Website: ulta-beauty
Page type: delivery-shipping
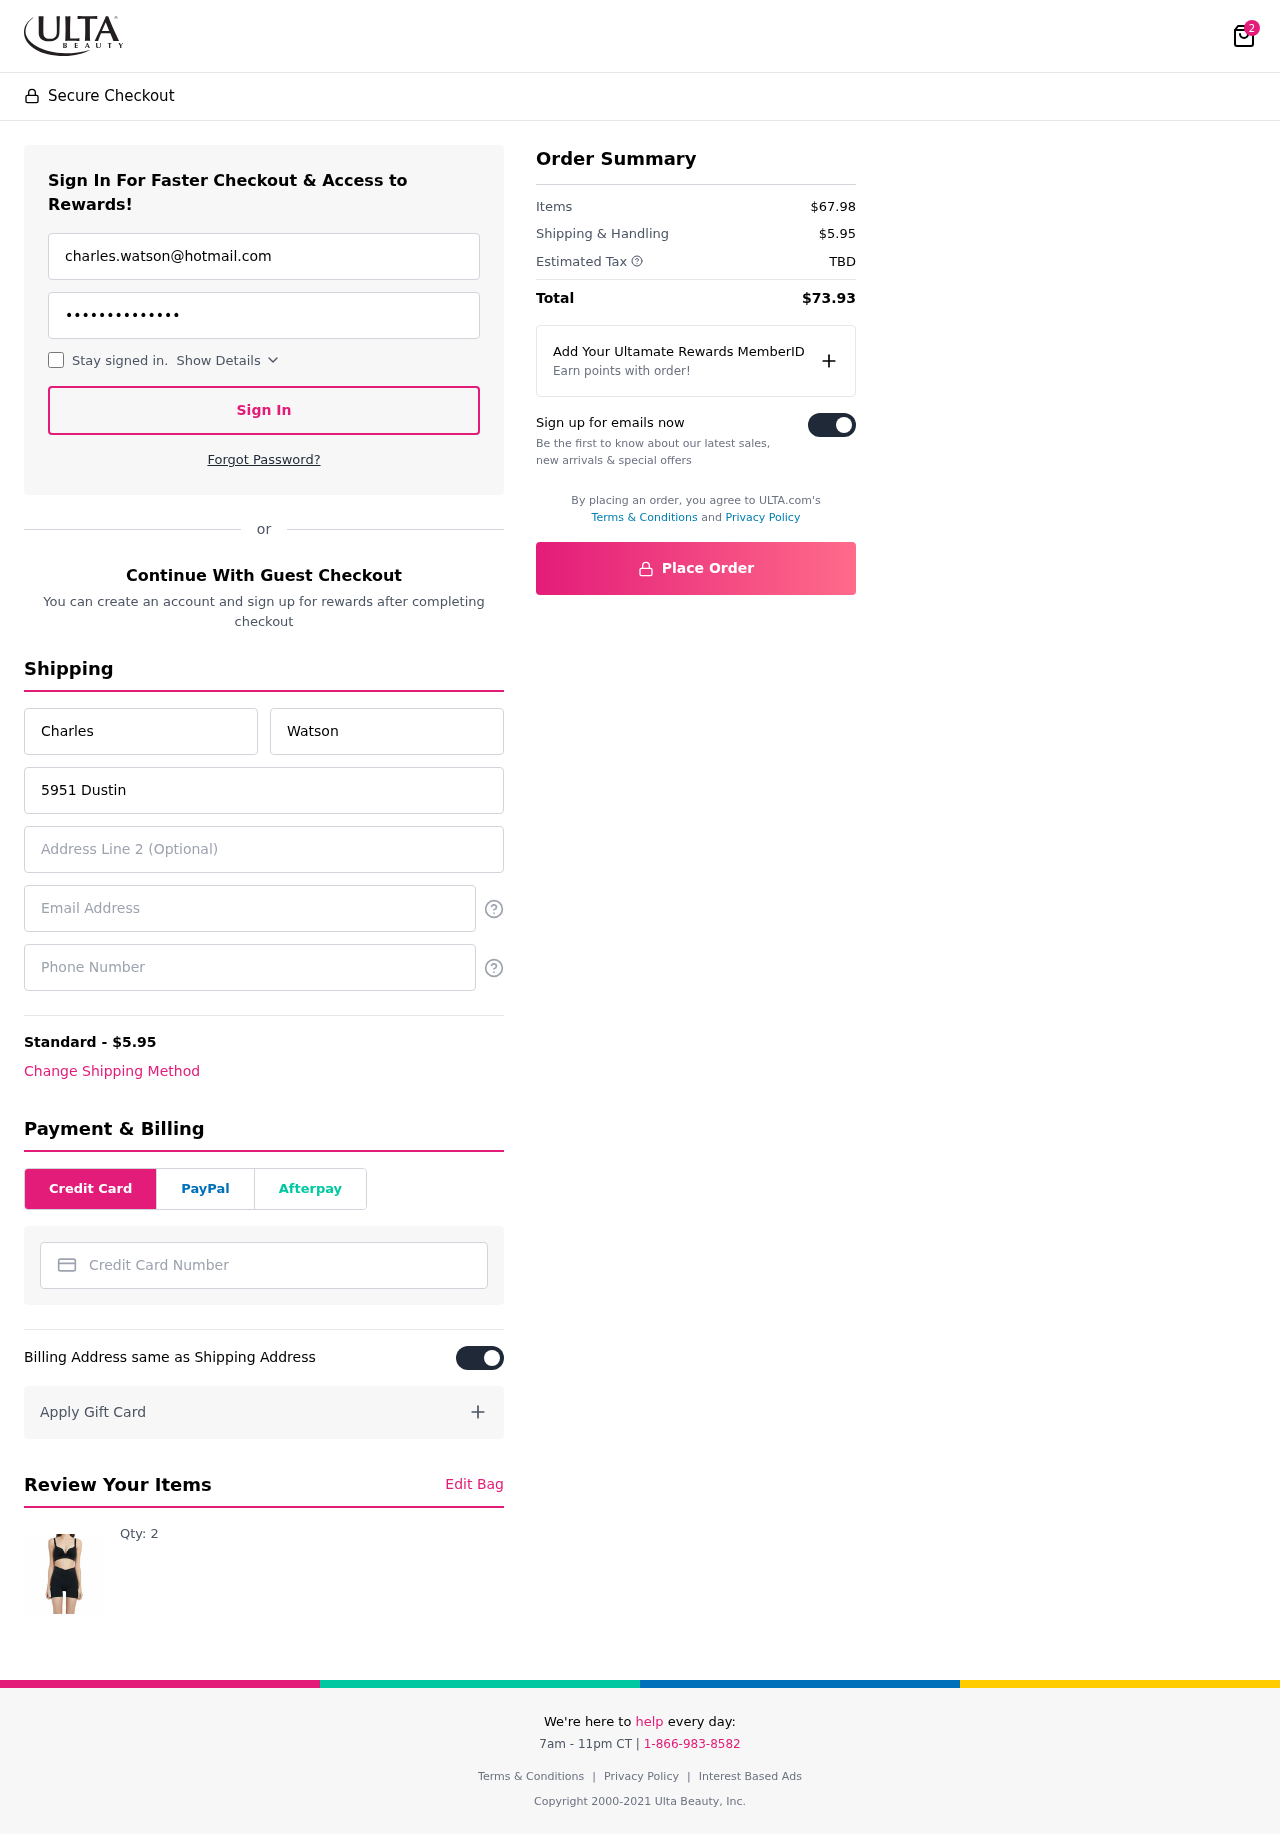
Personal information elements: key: PII_CARD_NUMBER
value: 4062 3859 0680 5413
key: PII_EMAIL
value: charles.watson@hotmail.com
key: PII_EMAIL2
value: charles.watson@hotmail.com
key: PII_FIRSTNAME
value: Charles
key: PII_LASTNAME
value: Watson
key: PII_PHONE
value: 4038357918
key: PII_STREET
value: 5951 Dustin Skyway
Product elements: key: PRODUCT1_QUANTITY
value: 2
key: PRODUCT1
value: Qty: 2
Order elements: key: ORDER_NUM_ITEMS
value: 2
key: ORDER_SHIPPING_COST
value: $5.95
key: ORDER_SUBTOTAL
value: $67.98
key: ORDER_TAX
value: TBD
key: ORDER_TOTAL
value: $73.93